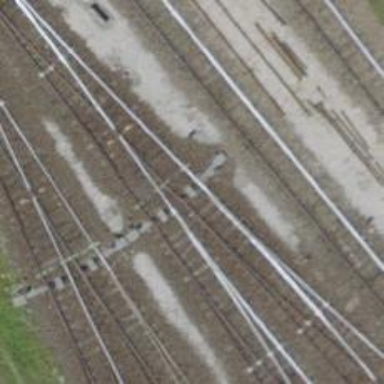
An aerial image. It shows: Single-track railway yard.